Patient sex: M
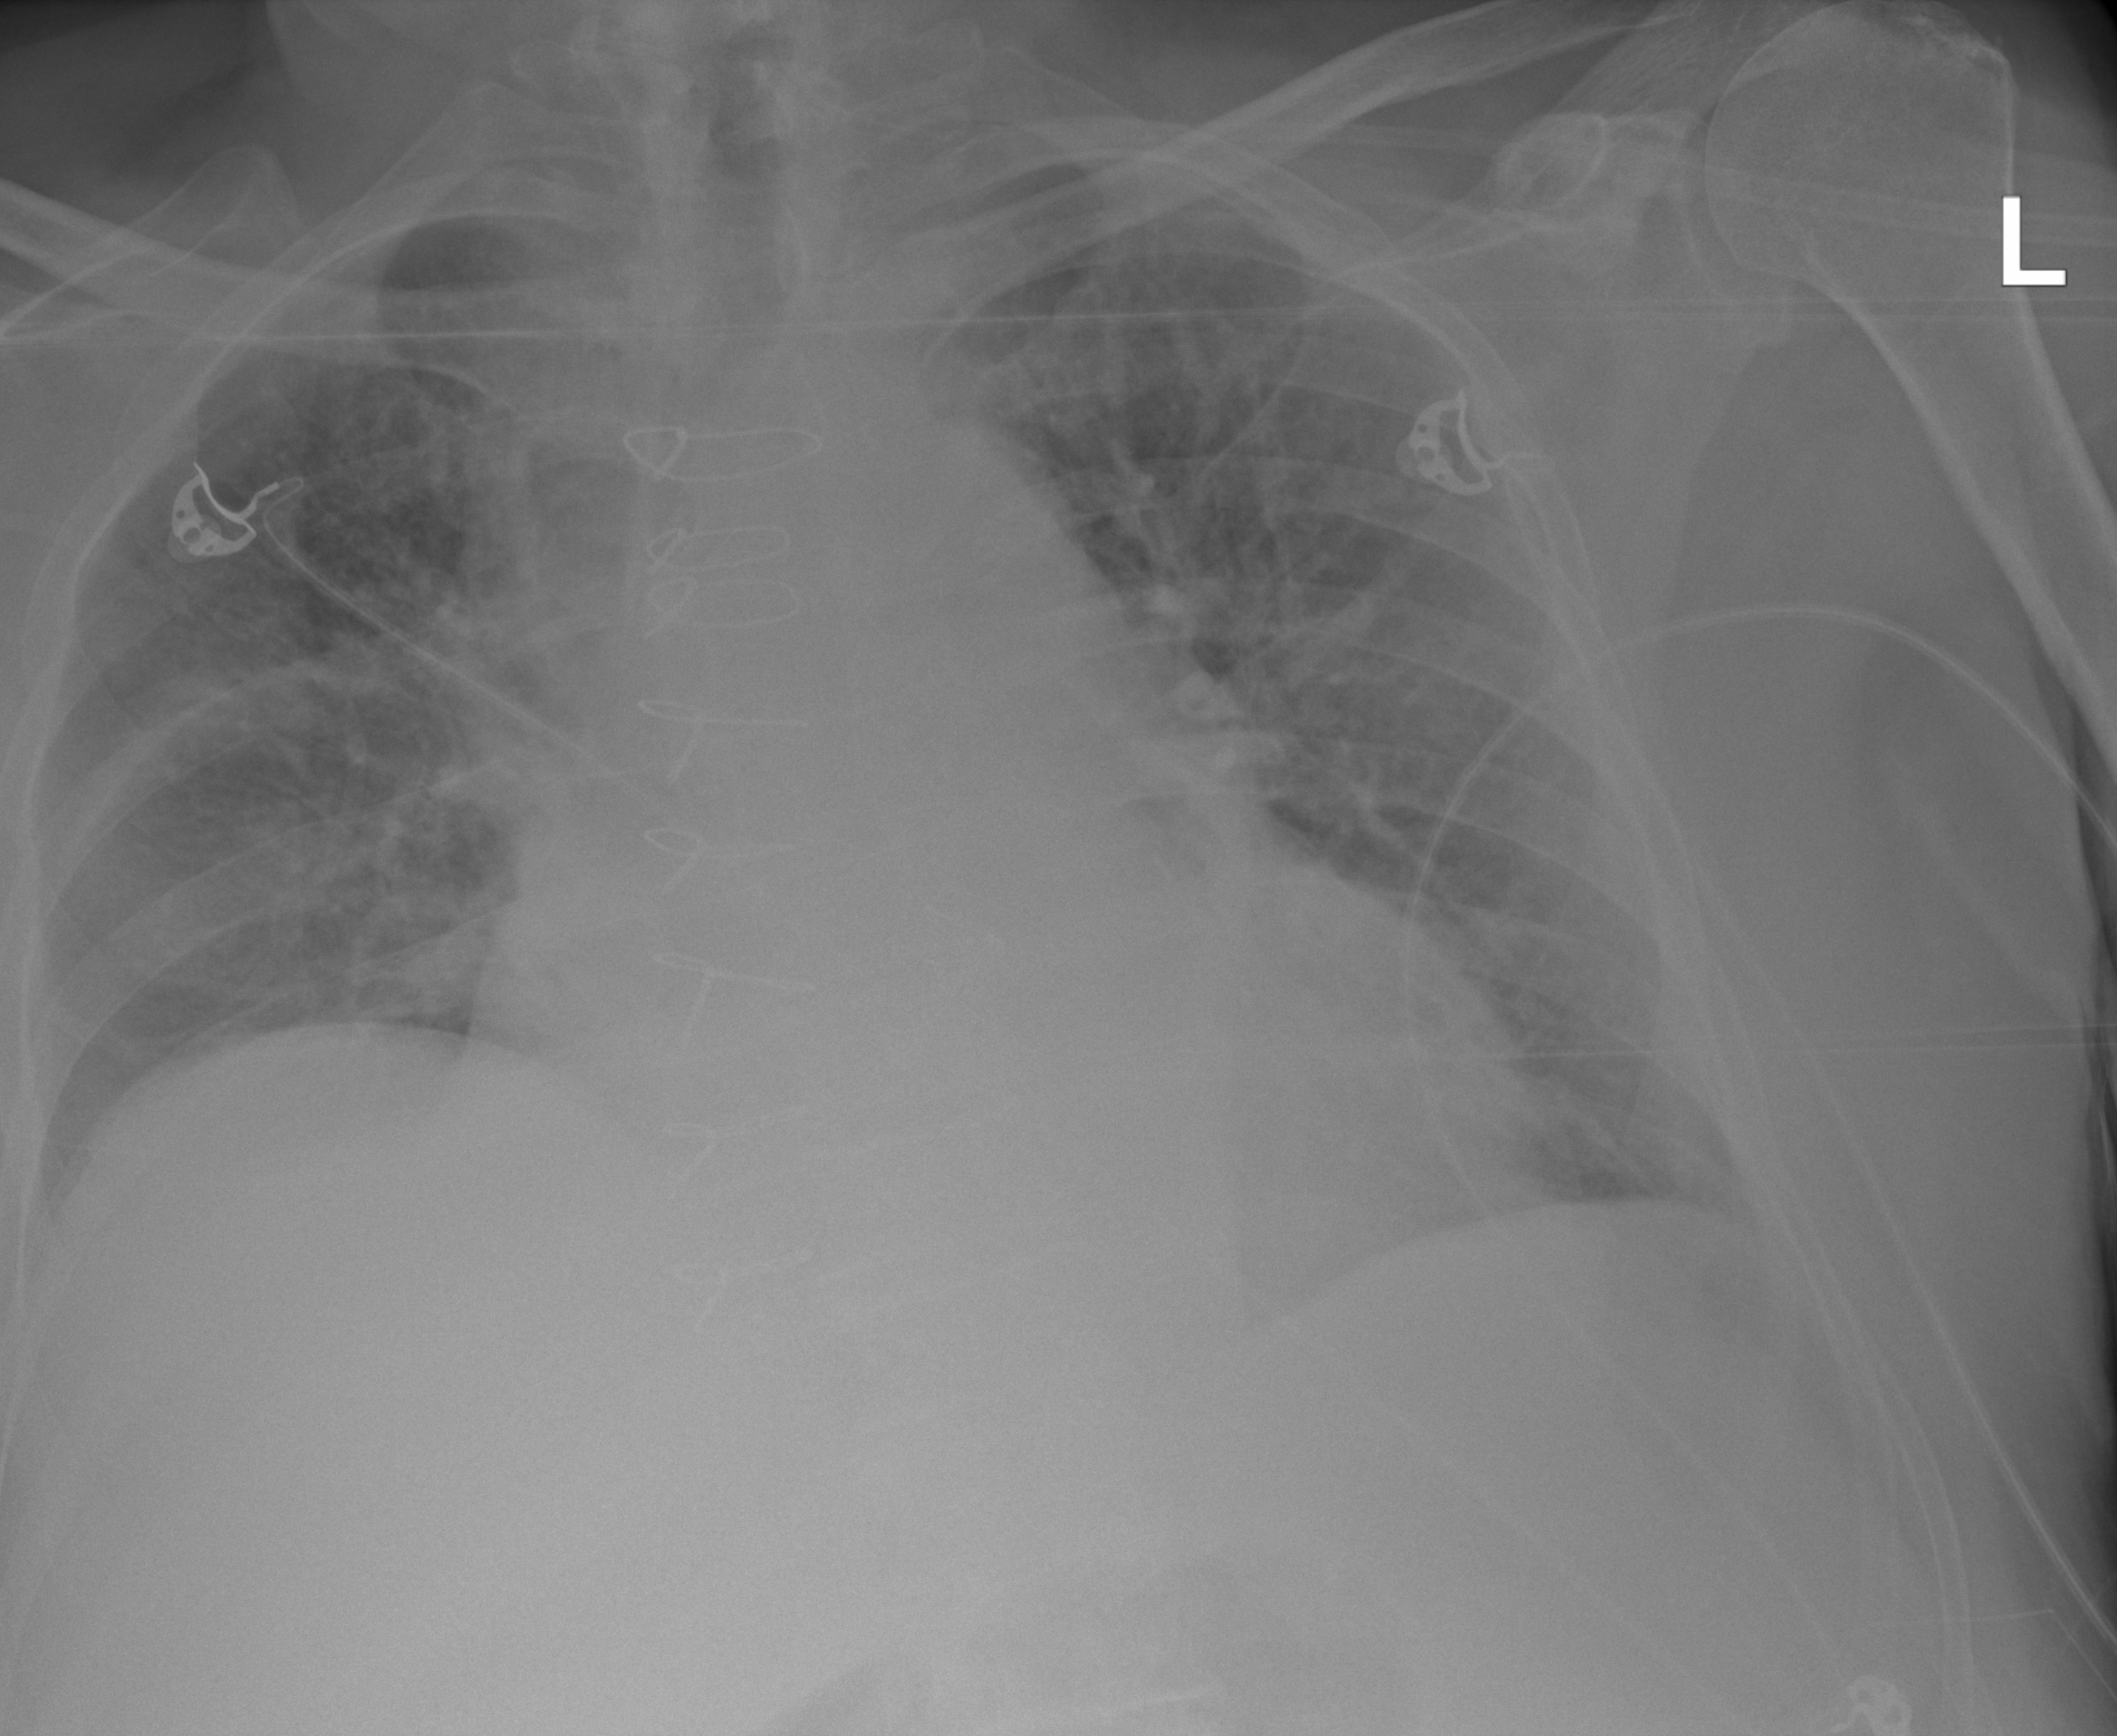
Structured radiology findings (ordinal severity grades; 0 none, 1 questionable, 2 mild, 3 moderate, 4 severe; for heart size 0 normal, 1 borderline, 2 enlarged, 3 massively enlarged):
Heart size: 2
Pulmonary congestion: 3
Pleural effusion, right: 1
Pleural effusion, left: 1
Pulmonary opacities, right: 2
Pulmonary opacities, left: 2
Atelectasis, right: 2
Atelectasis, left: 2